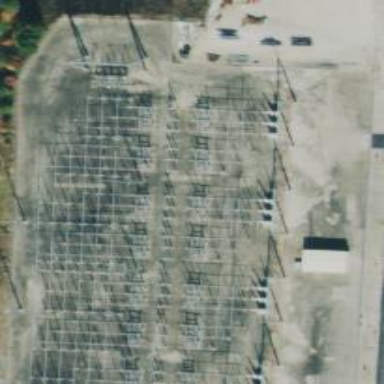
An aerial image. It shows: Switch used for power control.